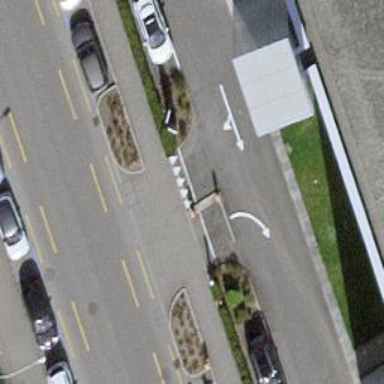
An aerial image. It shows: Lift gate barrier.